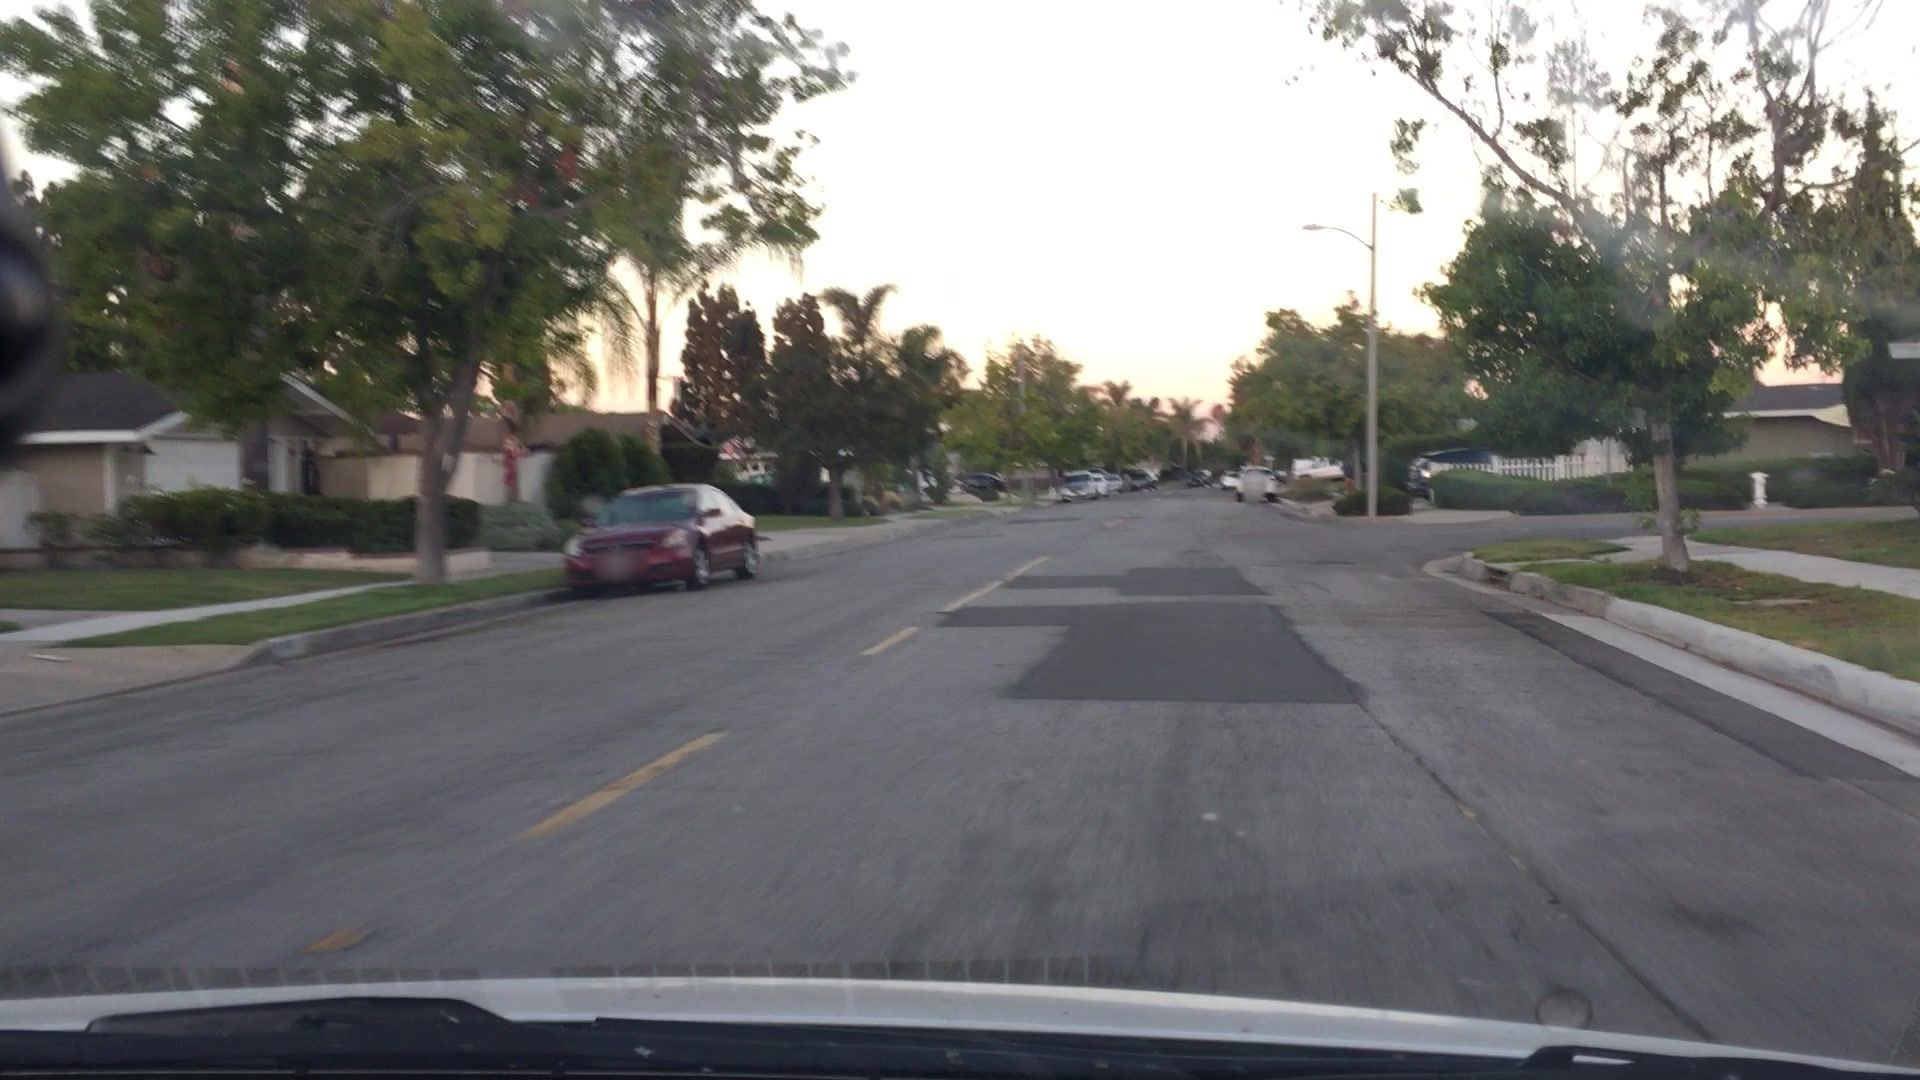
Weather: cloudy
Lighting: day
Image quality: slightly poor
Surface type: driving surface
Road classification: tertiary
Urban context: urban centre
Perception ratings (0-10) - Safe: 4.53, Lively: 4.53, Beautiful: 6.5, Boring: 2.88, Depressing: 1.87, Wealthy: 4.12